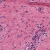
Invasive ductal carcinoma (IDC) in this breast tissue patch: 0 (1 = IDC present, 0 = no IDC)